Interaction volume radius: 10 \u00c5
Interaction volume height: 30 \u00c5
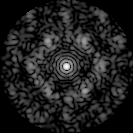
Disorder parameter: 0.6883